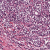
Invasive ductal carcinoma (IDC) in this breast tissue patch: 1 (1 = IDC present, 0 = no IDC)